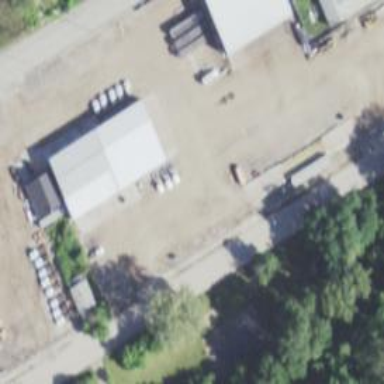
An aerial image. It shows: Waste transfer station.